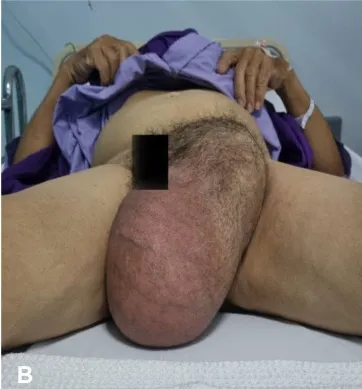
(A, B) Huge left inguinoscrotal testicular tumor. It was a hard mass, non-tender, non-pulsatile, and not expanding with a cough impulse.
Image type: medical_photograph (skin_photograph)